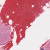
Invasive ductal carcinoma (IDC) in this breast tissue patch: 0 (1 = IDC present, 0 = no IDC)